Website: bh-photo
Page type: payment
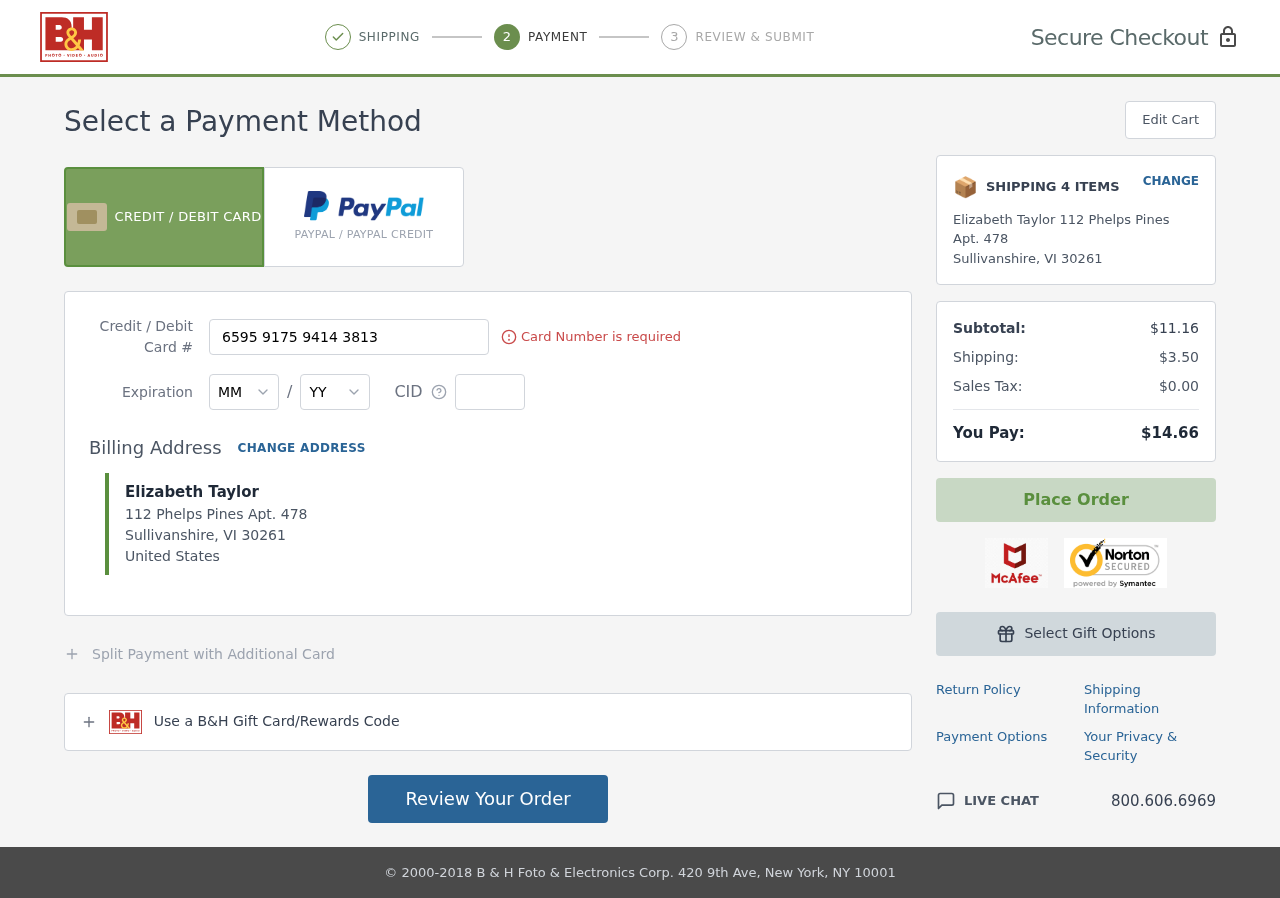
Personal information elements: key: PII_CARD_CVV
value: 218
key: PII_CARD_EXPIRY_MONTH
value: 12
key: PII_CARD_EXPIRY_YEAR
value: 30
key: PII_CARD_NUMBER
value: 6595 9175 9414 3813
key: PII_CITY
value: Sullivanshire
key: PII_COUNTRY
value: United States
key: PII_FULLNAME
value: Elizabeth Taylor
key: PII_POSTCODE
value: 30261
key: PII_STATE_ABBR
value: VI
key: PII_STREET
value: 112 Phelps Pines Apt. 478
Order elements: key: ORDER_NUM_ITEMS
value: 4
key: ORDER_SUBTOTAL
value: $11.16
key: ORDER_SHIPPING_COST
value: $3.50
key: ORDER_TAX
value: $0.00
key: ORDER_TOTAL
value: $14.66